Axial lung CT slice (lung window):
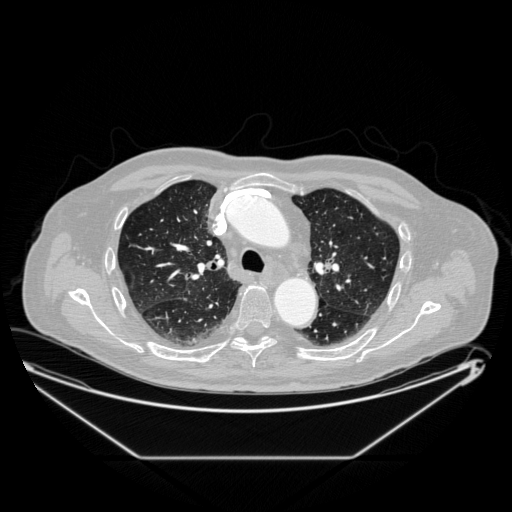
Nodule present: no